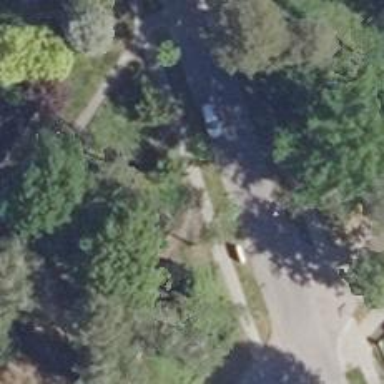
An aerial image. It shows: Dirt footway.